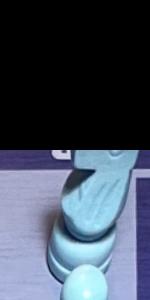
Label: Knight_White